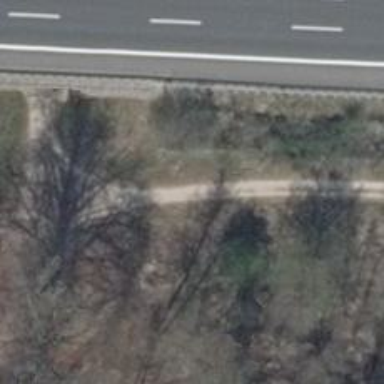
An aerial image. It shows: Compacted track with grade2 surface.